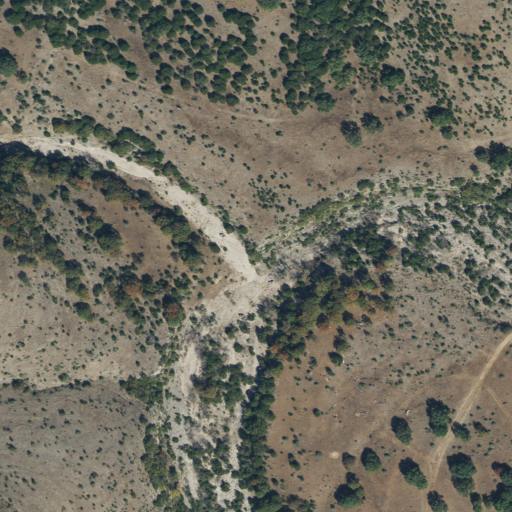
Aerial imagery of valley in Texas named Martin Camp Draw containing shrub and deciduous forest